Question: I've been developing a new company website, and to ensure it looks good on retina, I have been using SVG icons, something I've never really done before. However, I'm having a bit of an issue when trying to apply a CSS transition to the background-image, which is an SVG.
When the transition begins, the icon disappears, and once it finishes, the new icon appears in its place. If I use PNGs however, it works as it should. Is this a browser limitation? Or I am not doing something I should be? No matter what background settings I've tried, I can't get it to fade smoothly.
Watch the phone icon (SVG) compared to the logo (PNG).

'''
nav#header-nav div#phone-number {
font-family: 'Open Sans', sans-serif;
font-weight: 300;
font-size: 20px;
height: 50px;
line-height: 50px;
float: left;
background-image: url(//cdn.shopify.com/s/files/1/0554/1957/t/4/assets/phone-white.svg?19873);
background-repeat: no-repeat;
background-position: left center;
background-size: 20px;
padding-left: 28px;
color: rgb(255, 255, 255);
-webkit-transition: all 0.5s ease-in-out;
-moz-transition: all 0.5s ease-in-out;
-ms-transition: all 0.5s ease-in-out;
-o-transition: all 0.5s ease-in-out;
transition: all 0.5s ease-in-out;
}
nav#header-nav.small div#phone-number {
color: rgb(0, 0, 0);
background-image: url(//cdn.shopify.com/s/files/1/0554/1957/t/4/assets/phone.svg?19873);
}
'''
'''
<div id="phone-number"><PHONE></div>
'''
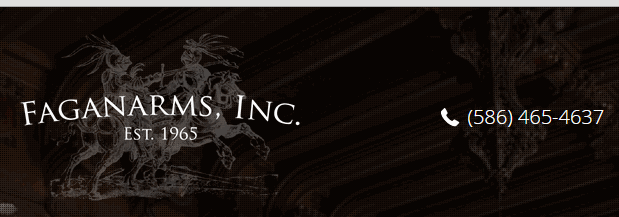
Answer: Well, by using 'SVG' you can not fade between two icons. However you can still set just one of them and use the 'Fill' property.
Try separate the icon from the text or include the icon inside the 'div' and then animate the 'Fill' property instead.
Example:
'''
#icon{
transition: fill 0.5s ease in-out;
fill:black;
}
#phone-number:hover #icon{
fill:white;
}
'''